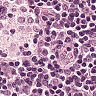
Metastatic tissue present: no